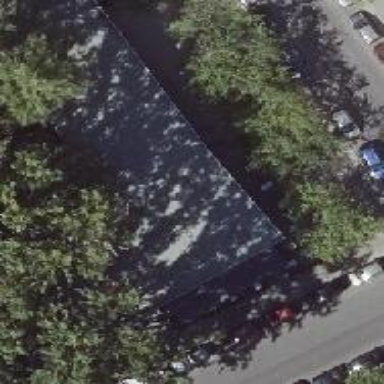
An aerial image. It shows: Café.